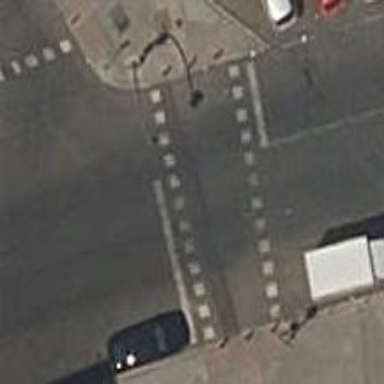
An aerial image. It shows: Pedestrian crossing with zebra markings on the footway.